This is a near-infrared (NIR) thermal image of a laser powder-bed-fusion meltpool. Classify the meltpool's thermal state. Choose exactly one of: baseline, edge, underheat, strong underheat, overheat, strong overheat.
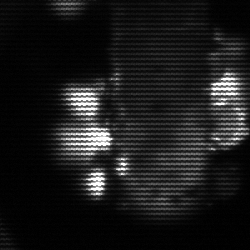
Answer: strong underheat